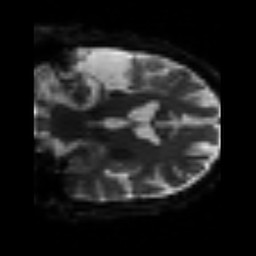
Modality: sbref
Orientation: coronal
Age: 58
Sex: male
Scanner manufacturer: siemens
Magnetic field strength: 3 T
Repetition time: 3.2 s
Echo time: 0.081 s